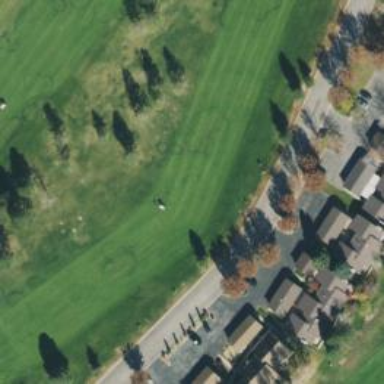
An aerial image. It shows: View of golf hole.